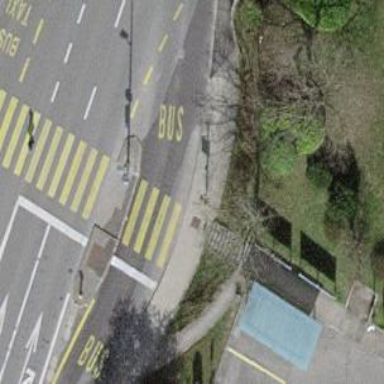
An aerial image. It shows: Road crossing with traffic signals.